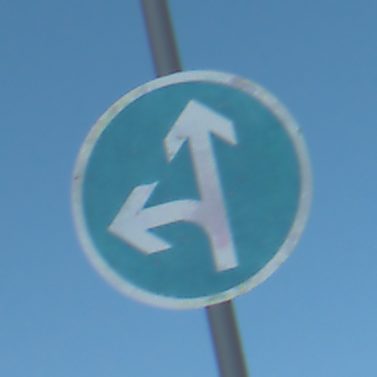
Verkehrszeichen: VorgeschriebeneFahrtrichtungGeradeausOderLinks
Umgebung: Outdoor, Special
Tageszeit: MorningAfternoon
Wetter: Clear
Licht: Natural
Jahreszeit: NotSpecified
Kontrast: HighContrast